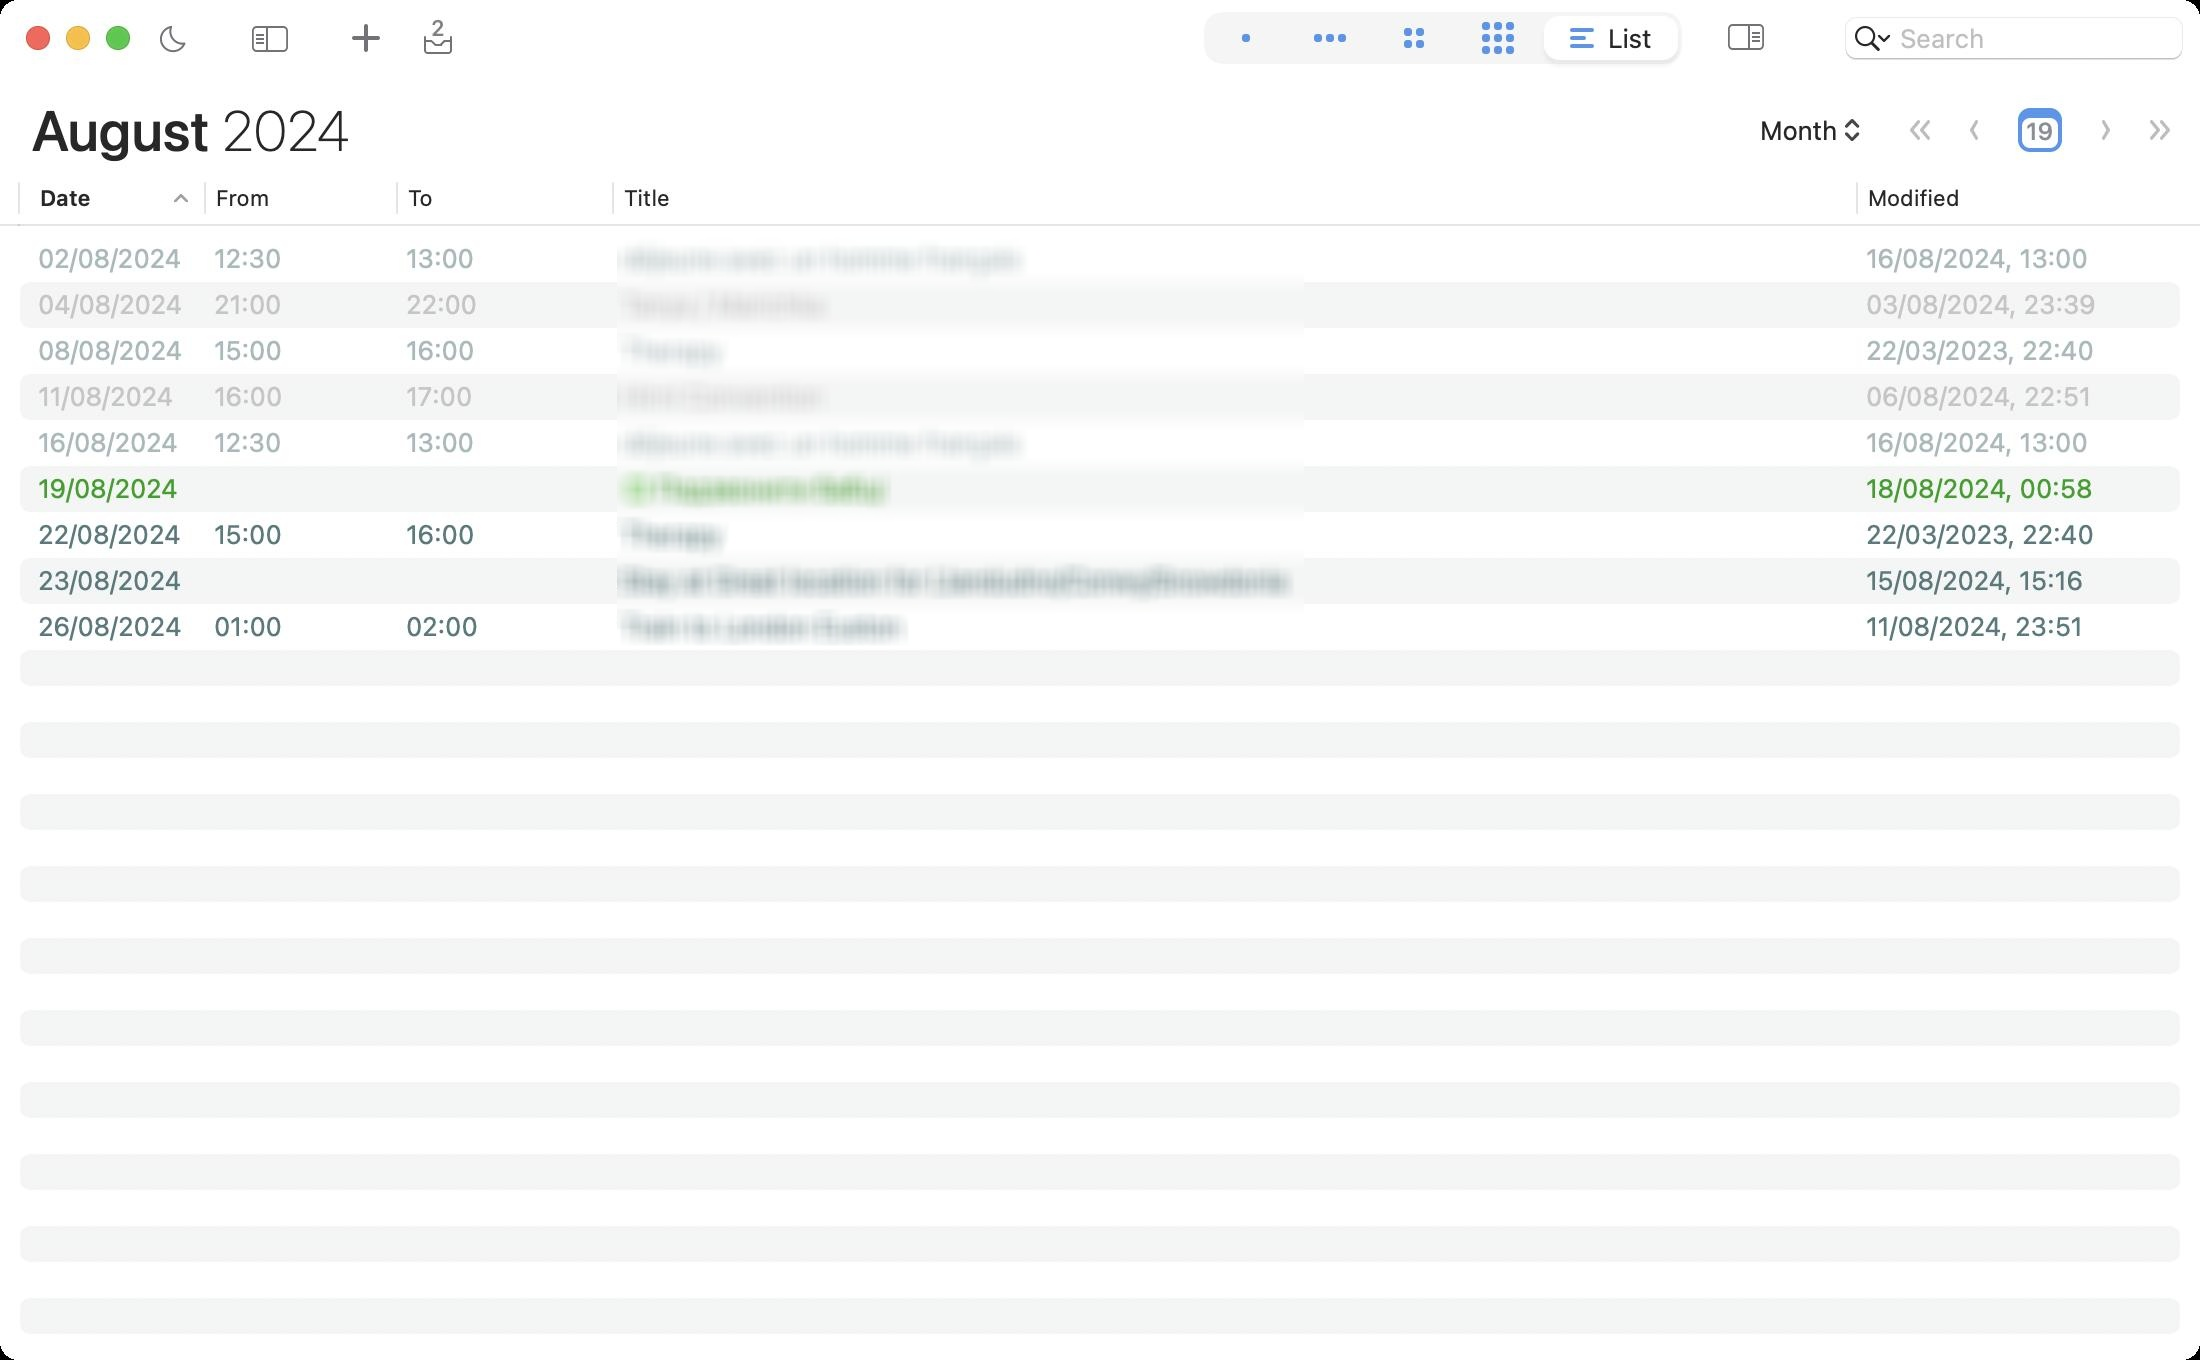
Accessibility tree:
{"name": "", "role": "AXWindow", "description": null, "role_description": "standard window", "value": null, "position": "206.00;170.00", "size": "1100;680", "children": [{"name": null, "role": "AXSplitGroup", "description": null, "role_description": "split group", "value": null, "position": "0.00;0.00", "size": "1100;680", "children": [{"name": null, "role": "AXSplitter", "description": null, "role_description": "splitter", "value": -1.0, "position": "-1.00;38.00", "size": "1;642", "children": []}, {"name": null, "role": "AXSplitGroup", "description": null, "role_description": "split group", "value": null, "position": "0.00;0.00", "size": "1100;680", "children": [{"name": null, "role": "AXGroup", "description": "Calendar Grid Container", "role_description": "group", "value": null, "position": "0.00;38.00", "size": "1100;642", "children": [{"name": null, "role": "AXStaticText", "description": null, "role_description": "text", "value": "August 2024", "position": "16.00;48.50", "size": "853;33", "children": []}, {"name": "Previous_Range", "role": "AXButton", "description": "Previous Range", "role_description": "button", "value": null, "position": "948.00;51.00", "size": "24;28", "children": []}, {"name": "Previous_Increment", "role": "AXButton", "description": "Previous Increment", "role_description": "button", "value": null, "position": "974.00;51.00", "size": "24;28", "children": []}, {"name": "Today", "role": "AXButton", "description": "Today", "role_description": "button", "value": null, "position": "1000.00;51.00", "size": "40;28", "children": []}, {"name": "Next_increment", "role": "AXButton", "description": "Next increment", "role_description": "button", "value": null, "position": "1042.00;51.00", "size": "24;28", "children": []}, {"name": "Next_Range", "role": "AXButton", "description": "Next Range", "role_description": "button", "value": null, "position": "1068.00;51.00", "size": "24;28", "children": []}, {"name": null, "role": "AXPopUpButton", "description": null, "role_description": "pop up button", "value": "Month", "position": "872.00;57.00", "size": "64;16", "children": []}, {"name": null, "role": "AXScrollArea", "description": null, "role_description": "scroll area", "value": null, "position": "0.00;85.00", "size": "1100;595", "children": [{"name": null, "role": "AXTable", "description": null, "role_description": "table", "value": null, "position": "0.00;113.00", "size": "1100;567", "children": [{"name": null, "role": "AXRow", "description": null, "role_description": "table row", "value": null, "position": "0.00;118.00", "size": "1100;23", "children": [{"name": null, "role": "AXTextField", "description": null, "role_description": "text field", "value": "02/08/2024", "position": "16.00;119.00", "size": "85;21", "children": []}, {"name": null, "role": "AXTextField", "description": null, "role_description": "text field", "value": "12:30", "position": "104.00;119.00", "size": "93;21", "children": []}, {"name": null, "role": "AXTextField", "description": null, "role_description": "text field", "value": "13:00", "position": "200.00;119.00", "size": "105;21", "children": []}, {"name": null, "role": "AXTextField", "description": null, "role_description": "text field", "value": "déjeune avec un homme français", "position": "308.00;119.00", "size": "619;21", "children": []}, {"name": null, "role": "AXTextField", "description": null, "role_description": "text field", "value": "16/08/2024, 13:00", "position": "930.00;119.00", "size": "154;21", "children": []}]}, {"name": null, "role": "AXRow", "description": null, "role_description": "table row", "value": null, "position": "0.00;141.00", "size": "1100;23", "children": [{"name": null, "role": "AXTextField", "description": null, "role_description": "text field", "value": "04/08/2024", "position": "16.00;142.00", "size": "85;21", "children": []}, {"name": null, "role": "AXTextField", "description": null, "role_description": "text field", "value": "21:00", "position": "104.00;142.00", "size": "93;21", "children": []}, {"name": null, "role": "AXTextField", "description": null, "role_description": "text field", "value": "22:00", "position": "200.00;142.00", "size": "105;21", "children": []}, {"name": null, "role": "AXTextField", "description": null, "role_description": "text field", "value": "Tanya / Marichka", "position": "308.00;142.00", "size": "619;21", "children": []}, {"name": null, "role": "AXTextField", "description": null, "role_description": "text field", "value": "03/08/2024, 23:39", "position": "930.00;142.00", "size": "154;21", "children": []}]}, {"name": null, "role": "AXRow", "description": null, "role_description": "table row", "value": null, "position": "0.00;164.00", "size": "1100;23", "children": [{"name": null, "role": "AXTextField", "description": null, "role_description": "text field", "value": "08/08/2024", "position": "16.00;165.00", "size": "85;21", "children": []}, {"name": null, "role": "AXTextField", "description": null, "role_description": "text field", "value": "15:00", "position": "104.00;165.00", "size": "93;21", "children": []}, {"name": null, "role": "AXTextField", "description": null, "role_description": "text field", "value": "16:00", "position": "200.00;165.00", "size": "105;21", "children": []}, {"name": null, "role": "AXTextField", "description": null, "role_description": "text field", "value": "Therapy", "position": "308.00;165.00", "size": "619;21", "children": []}, {"name": null, "role": "AXTextField", "description": null, "role_description": "text field", "value": "22/03/2023, 22:40", "position": "930.00;165.00", "size": "154;21", "children": []}]}, {"name": null, "role": "AXRow", "description": null, "role_description": "table row", "value": null, "position": "0.00;187.00", "size": "1100;23", "children": [{"name": null, "role": "AXTextField", "description": null, "role_description": "text field", "value": "11/08/2024", "position": "16.00;188.00", "size": "85;21", "children": []}, {"name": null, "role": "AXTextField", "description": null, "role_description": "text field", "value": "16:00", "position": "104.00;188.00", "size": "93;21", "children": []}, {"name": null, "role": "AXTextField", "description": null, "role_description": "text field", "value": "17:00", "position": "200.00;188.00", "size": "105;21", "children": []}, {"name": null, "role": "AXTextField", "description": null, "role_description": "text field", "value": "Hirni Convention", "position": "308.00;188.00", "size": "619;21", "children": []}, {"name": null, "role": "AXTextField", "description": null, "role_description": "text field", "value": "06/08/2024, 22:51", "position": "930.00;188.00", "size": "154;21", "children": []}]}, {"name": null, "role": "AXRow", "description": null, "role_description": "table row", "value": null, "position": "0.00;210.00", "size": "1100;23", "children": [{"name": null, "role": "AXTextField", "description": null, "role_description": "text field", "value": "16/08/2024", "position": "16.00;211.00", "size": "85;21", "children": []}, {"name": null, "role": "AXTextField", "description": null, "role_description": "text field", "value": "12:30", "position": "104.00;211.00", "size": "93;21", "children": []}, {"name": null, "role": "AXTextField", "description": null, "role_description": "text field", "value": "13:00", "position": "200.00;211.00", "size": "105;21", "children": []}, {"name": null, "role": "AXTextField", "description": null, "role_description": "text field", "value": "déjeune avec un homme français", "position": "308.00;211.00", "size": "619;21", "children": []}, {"name": null, "role": "AXTextField", "description": null, "role_description": "text field", "value": "16/08/2024, 13:00", "position": "930.00;211.00", "size": "154;21", "children": []}]}, {"name": null, "role": "AXRow", "description": null, "role_description": "table row", "value": null, "position": "0.00;233.00", "size": "1100;23", "children": [{"name": null, "role": "AXTextField", "description": null, "role_description": "text field", "value": "19/08/2024", "position": "16.00;234.00", "size": "85;21", "children": []}, {"name": null, "role": "AXTextField", "description": null, "role_description": "text field", "value": "", "position": "104.00;234.00", "size": "93;21", "children": []}, {"name": null, "role": "AXTextField", "description": null, "role_description": "text field", "value": "", "position": "200.00;234.00", "size": "105;21", "children": []}, {"name": null, "role": "AXTextField", "description": null, "role_description": "text field", "value": "Подзвонити бабці", "position": "308.00;234.00", "size": "619;21", "children": []}, {"name": null, "role": "AXTextField", "description": null, "role_description": "text field", "value": "18/08/2024, 00:58", "position": "930.00;234.00", "size": "154;21", "children": []}]}, {"name": null, "role": "AXRow", "description": null, "role_description": "table row", "value": null, "position": "0.00;256.00", "size": "1100;23", "children": [{"name": null, "role": "AXTextField", "description": null, "role_description": "text field", "value": "22/08/2024", "position": "16.00;257.00", "size": "85;21", "children": []}, {"name": null, "role": "AXTextField", "description": null, "role_description": "text field", "value": "15:00", "position": "104.00;257.00", "size": "93;21", "children": []}, {"name": null, "role": "AXTextField", "description": null, "role_description": "text field", "value": "16:00", "position": "200.00;257.00", "size": "105;21", "children": []}, {"name": null, "role": "AXTextField", "description": null, "role_description": "text field", "value": "Therapy", "position": "308.00;257.00", "size": "619;21", "children": []}, {"name": null, "role": "AXTextField", "description": null, "role_description": "text field", "value": "22/03/2023, 22:40", "position": "930.00;257.00", "size": "154;21", "children": []}]}, {"name": null, "role": "AXRow", "description": null, "role_description": "table row", "value": null, "position": "0.00;279.00", "size": "1100;23", "children": [{"name": null, "role": "AXTextField", "description": null, "role_description": "text field", "value": "23/08/2024", "position": "16.00;280.00", "size": "85;21", "children": []}, {"name": null, "role": "AXTextField", "description": null, "role_description": "text field", "value": "", "position": "104.00;280.00", "size": "93;21", "children": []}, {"name": null, "role": "AXTextField", "description": null, "role_description": "text field", "value": "", "position": "200.00;280.00", "size": "105;21", "children": []}, {"name": null, "role": "AXTextField", "description": null, "role_description": "text field", "value": "Stay at Great location for Llandudno/Conwy/Snowdonia", "position": "308.00;280.00", "size": "619;21", "children": []}, {"name": null, "role": "AXTextField", "description": null, "role_description": "text field", "value": "15/08/2024, 15:16", "position": "930.00;280.00", "size": "154;21", "children": []}]}, {"name": null, "role": "AXRow", "description": null, "role_description": "table row", "value": null, "position": "0.00;302.00", "size": "1100;23", "children": [{"name": null, "role": "AXTextField", "description": null, "role_description": "text field", "value": "26/08/2024", "position": "16.00;303.00", "size": "85;21", "children": []}, {"name": null, "role": "AXTextField", "description": null, "role_description": "text field", "value": "01:00", "position": "104.00;303.00", "size": "93;21", "children": []}, {"name": null, "role": "AXTextField", "description": null, "role_description": "text field", "value": "02:00", "position": "200.00;303.00", "size": "105;21", "children": []}, {"name": null, "role": "AXTextField", "description": null, "role_description": "text field", "value": "Train to London Euston", "position": "308.00;303.00", "size": "619;21", "children": []}, {"name": null, "role": "AXTextField", "description": null, "role_description": "text field", "value": "11/08/2024, 23:51", "position": "930.00;303.00", "size": "154;21", "children": []}]}, {"name": null, "role": "AXColumn", "description": null, "role_description": "column", "value": null, "position": "10.00;113.00", "size": "93;567", "children": []}, {"name": null, "role": "AXColumn", "description": null, "role_description": "column", "value": null, "position": "103.00;113.00", "size": "96;567", "children": []}, {"name": null, "role": "AXColumn", "description": null, "role_description": "column", "value": null, "position": "199.00;113.00", "size": "108;567", "children": []}, {"name": null, "role": "AXColumn", "description": null, "role_description": "column", "value": null, "position": "307.00;113.00", "size": "622;567", "children": []}, {"name": null, "role": "AXColumn", "description": null, "role_description": "column", "value": null, "position": "929.00;113.00", "size": "161;567", "children": []}, {"name": null, "role": "AXGroup", "description": null, "role_description": "group", "value": null, "position": "0.00;85.00", "size": "1100;28", "children": [{"name": "Date", "role": "AXButton", "description": null, "role_description": "sort button", "value": null, "position": "10.00;85.00", "size": "93;28", "children": []}, {"name": "From", "role": "AXButton", "description": null, "role_description": "sort button", "value": null, "position": "103.00;85.00", "size": "96;28", "children": []}, {"name": "To", "role": "AXButton", "description": null, "role_description": "sort button", "value": null, "position": "199.00;85.00", "size": "108;28", "children": []}, {"name": "Title", "role": "AXButton", "description": null, "role_description": "sort button", "value": null, "position": "307.00;85.00", "size": "622;28", "children": []}, {"name": "Modified", "role": "AXButton", "description": null, "role_description": "sort button", "value": null, "position": "929.00;85.00", "size": "161;28", "children": []}]}]}]}]}, {"name": null, "role": "AXSplitter", "description": null, "role_description": "splitter", "value": 1100.0, "position": "1100.00;38.00", "size": "1;642", "children": []}]}, {"name": null, "role": "AXSplitter", "description": null, "role_description": "splitter", "value": 1100.0, "position": "1100.00;38.00", "size": "1;642", "children": []}]}, {"name": null, "role": "AXToolbar", "description": null, "role_description": "toolbar", "value": null, "position": "0.00;0.00", "size": "1100;38", "children": []}, {"name": null, "role": "AXButton", "description": null, "role_description": "button", "value": null, "position": "74.00;6.00", "size": "24;26", "children": []}, {"name": null, "role": "AXButton", "description": null, "role_description": "button", "value": null, "position": "99.00;6.00", "size": "16;26", "children": []}, {"name": null, "role": "AXButton", "description": null, "role_description": "button", "value": null, "position": "119.00;6.00", "size": "32;26", "children": []}, {"name": "Quick_Add", "role": "AXButton", "description": "Quick Add", "role_description": "button", "value": null, "position": "167.00;6.00", "size": "32;26", "children": []}, {"name": "Show_Inbox", "role": "AXButton", "description": "Show Inbox", "role_description": "button", "value": null, "position": "203.00;6.00", "size": "32;26", "children": []}, {"name": null, "role": "AXStaticText", "description": null, "role_description": "text", "value": "", "position": "239.00;11.00", "size": "0;16", "children": []}, {"name": null, "role": "AXTextField", "description": null, "role_description": "search text field", "value": "", "position": "922.00;8.00", "size": "170;22", "children": [{"name": "", "role": "AXButton", "description": null, "role_description": "button", "value": null, "position": "924.00;8.00", "size": "25;22", "children": []}]}, {"name": null, "role": "AXButton", "description": null, "role_description": "button", "value": null, "position": "857.00;6.00", "size": "32;26", "children": []}, {"name": null, "role": "AXButton", "description": null, "role_description": "button", "value": null, "position": "890.00;6.00", "size": "16;26", "children": []}, {"name": null, "role": "AXGroup", "description": null, "role_description": "group", "value": null, "position": "602.00;6.00", "size": "239;26", "children": [{"name": "Day", "role": "AXButton", "description": "Day", "role_description": "button", "value": "Day", "position": "602.00;6.00", "size": "42;26", "children": []}, {"name": "Week", "role": "AXButton", "description": "Week", "role_description": "button", "value": "Week", "position": "644.00;6.00", "size": "42;26", "children": []}, {"name": "Month", "role": "AXButton", "description": "Month", "role_description": "button", "value": "Month", "position": "686.00;6.00", "size": "42;26", "children": []}, {"name": "Year", "role": "AXButton", "description": "Year", "role_description": "button", "value": "Year", "position": "728.00;6.00", "size": "42;26", "children": []}, {"name": "List", "role": "AXButton", "description": "List", "role_description": "button", "value": "List", "position": "770.00;6.00", "size": "71;26", "children": []}]}, {"name": null, "role": "AXButton", "description": null, "role_description": "close button", "value": null, "position": "12.00;11.00", "size": "14;16", "children": []}, {"name": null, "role": "AXButton", "description": null, "role_description": "full screen button", "value": null, "position": "52.00;11.00", "size": "14;16", "children": [{"name": null, "role": "AXGroup", "description": null, "role_description": "group", "value": null, "position": "52.00;11.00", "size": "14;16", "children": [{"name": null, "role": "AXGroup", "description": null, "role_description": "group", "value": null, "position": "52.00;11.00", "size": "14;16", "children": []}]}]}, {"name": null, "role": "AXButton", "description": null, "role_description": "minimize button", "value": null, "position": "32.00;11.00", "size": "14;16", "children": []}]}